Question:
This is CSS how it's described
'''
.hint {
background: url('/triangle.png') center right no-repeat;
padding-right: 10px;
box-shadow: 0px 2px 0px 0px rgba(0, 0, 0, 0.25);
}
'''
How to move a shadow 10px left?
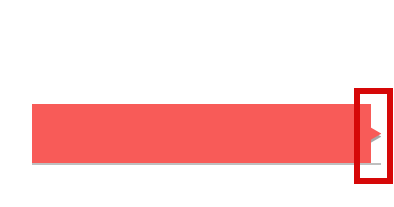
Answer: You can do it all with CSS (no need for an image):
'''
.hint {
background:#F85B58;
display:inline-block;
position:relative;
color:white;
padding:20px;
box-shadow: 0px 2px 0px 0px rgba(0, 0, 0, 0.25);
}
.hint:before, .hint:after {
content:" ";
display:block;
position:absolute;
top:50%;
left:100%;
width:0px;
height:0px;
overflow:hidden;
margin-top:-10px;
border:10px solid transparent;
border-left-color:#F85B58;
}
.hint:before {
margin-top:-8px;
border-left-color:rgba(0, 0, 0, 0.25);
}
'''
See: <URL>
Change the 'border-width' to make the arrow more acute (as per your example):
'''
.hint:before, .hint:after {
border-width:6px 10px;
}
'''
eg: <URL>